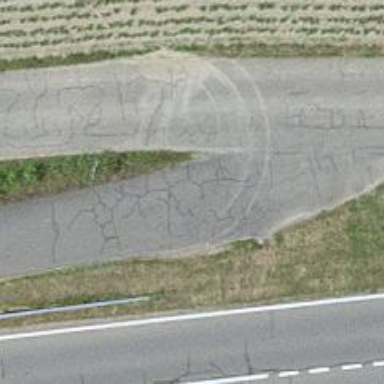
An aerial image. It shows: Service road with high-quality grade 1 track surface.